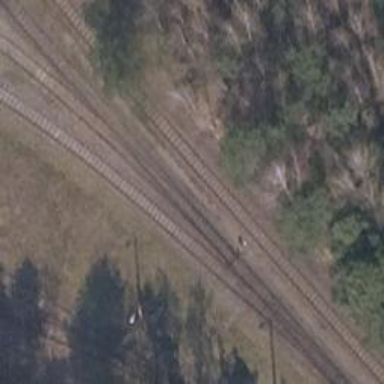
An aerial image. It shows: Railway switch.